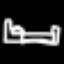
Label: bed